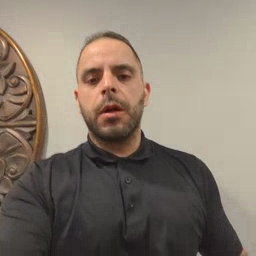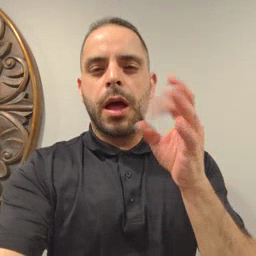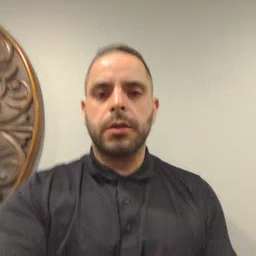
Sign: hate